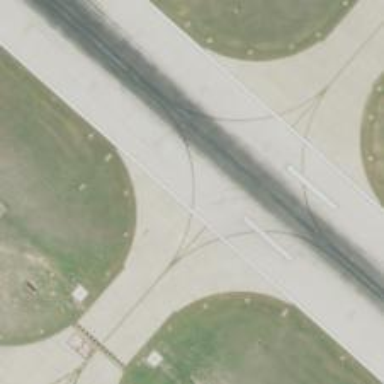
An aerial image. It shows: Image of taxiway at airport.